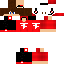
A male human skin with medium skin, wearing brown long hair dressed in a red tshirt and red pants, featuring a closed mouth.